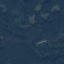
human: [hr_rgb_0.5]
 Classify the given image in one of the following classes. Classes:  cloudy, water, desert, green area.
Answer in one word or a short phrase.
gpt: green area